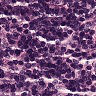
Metastatic tissue present: no